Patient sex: F
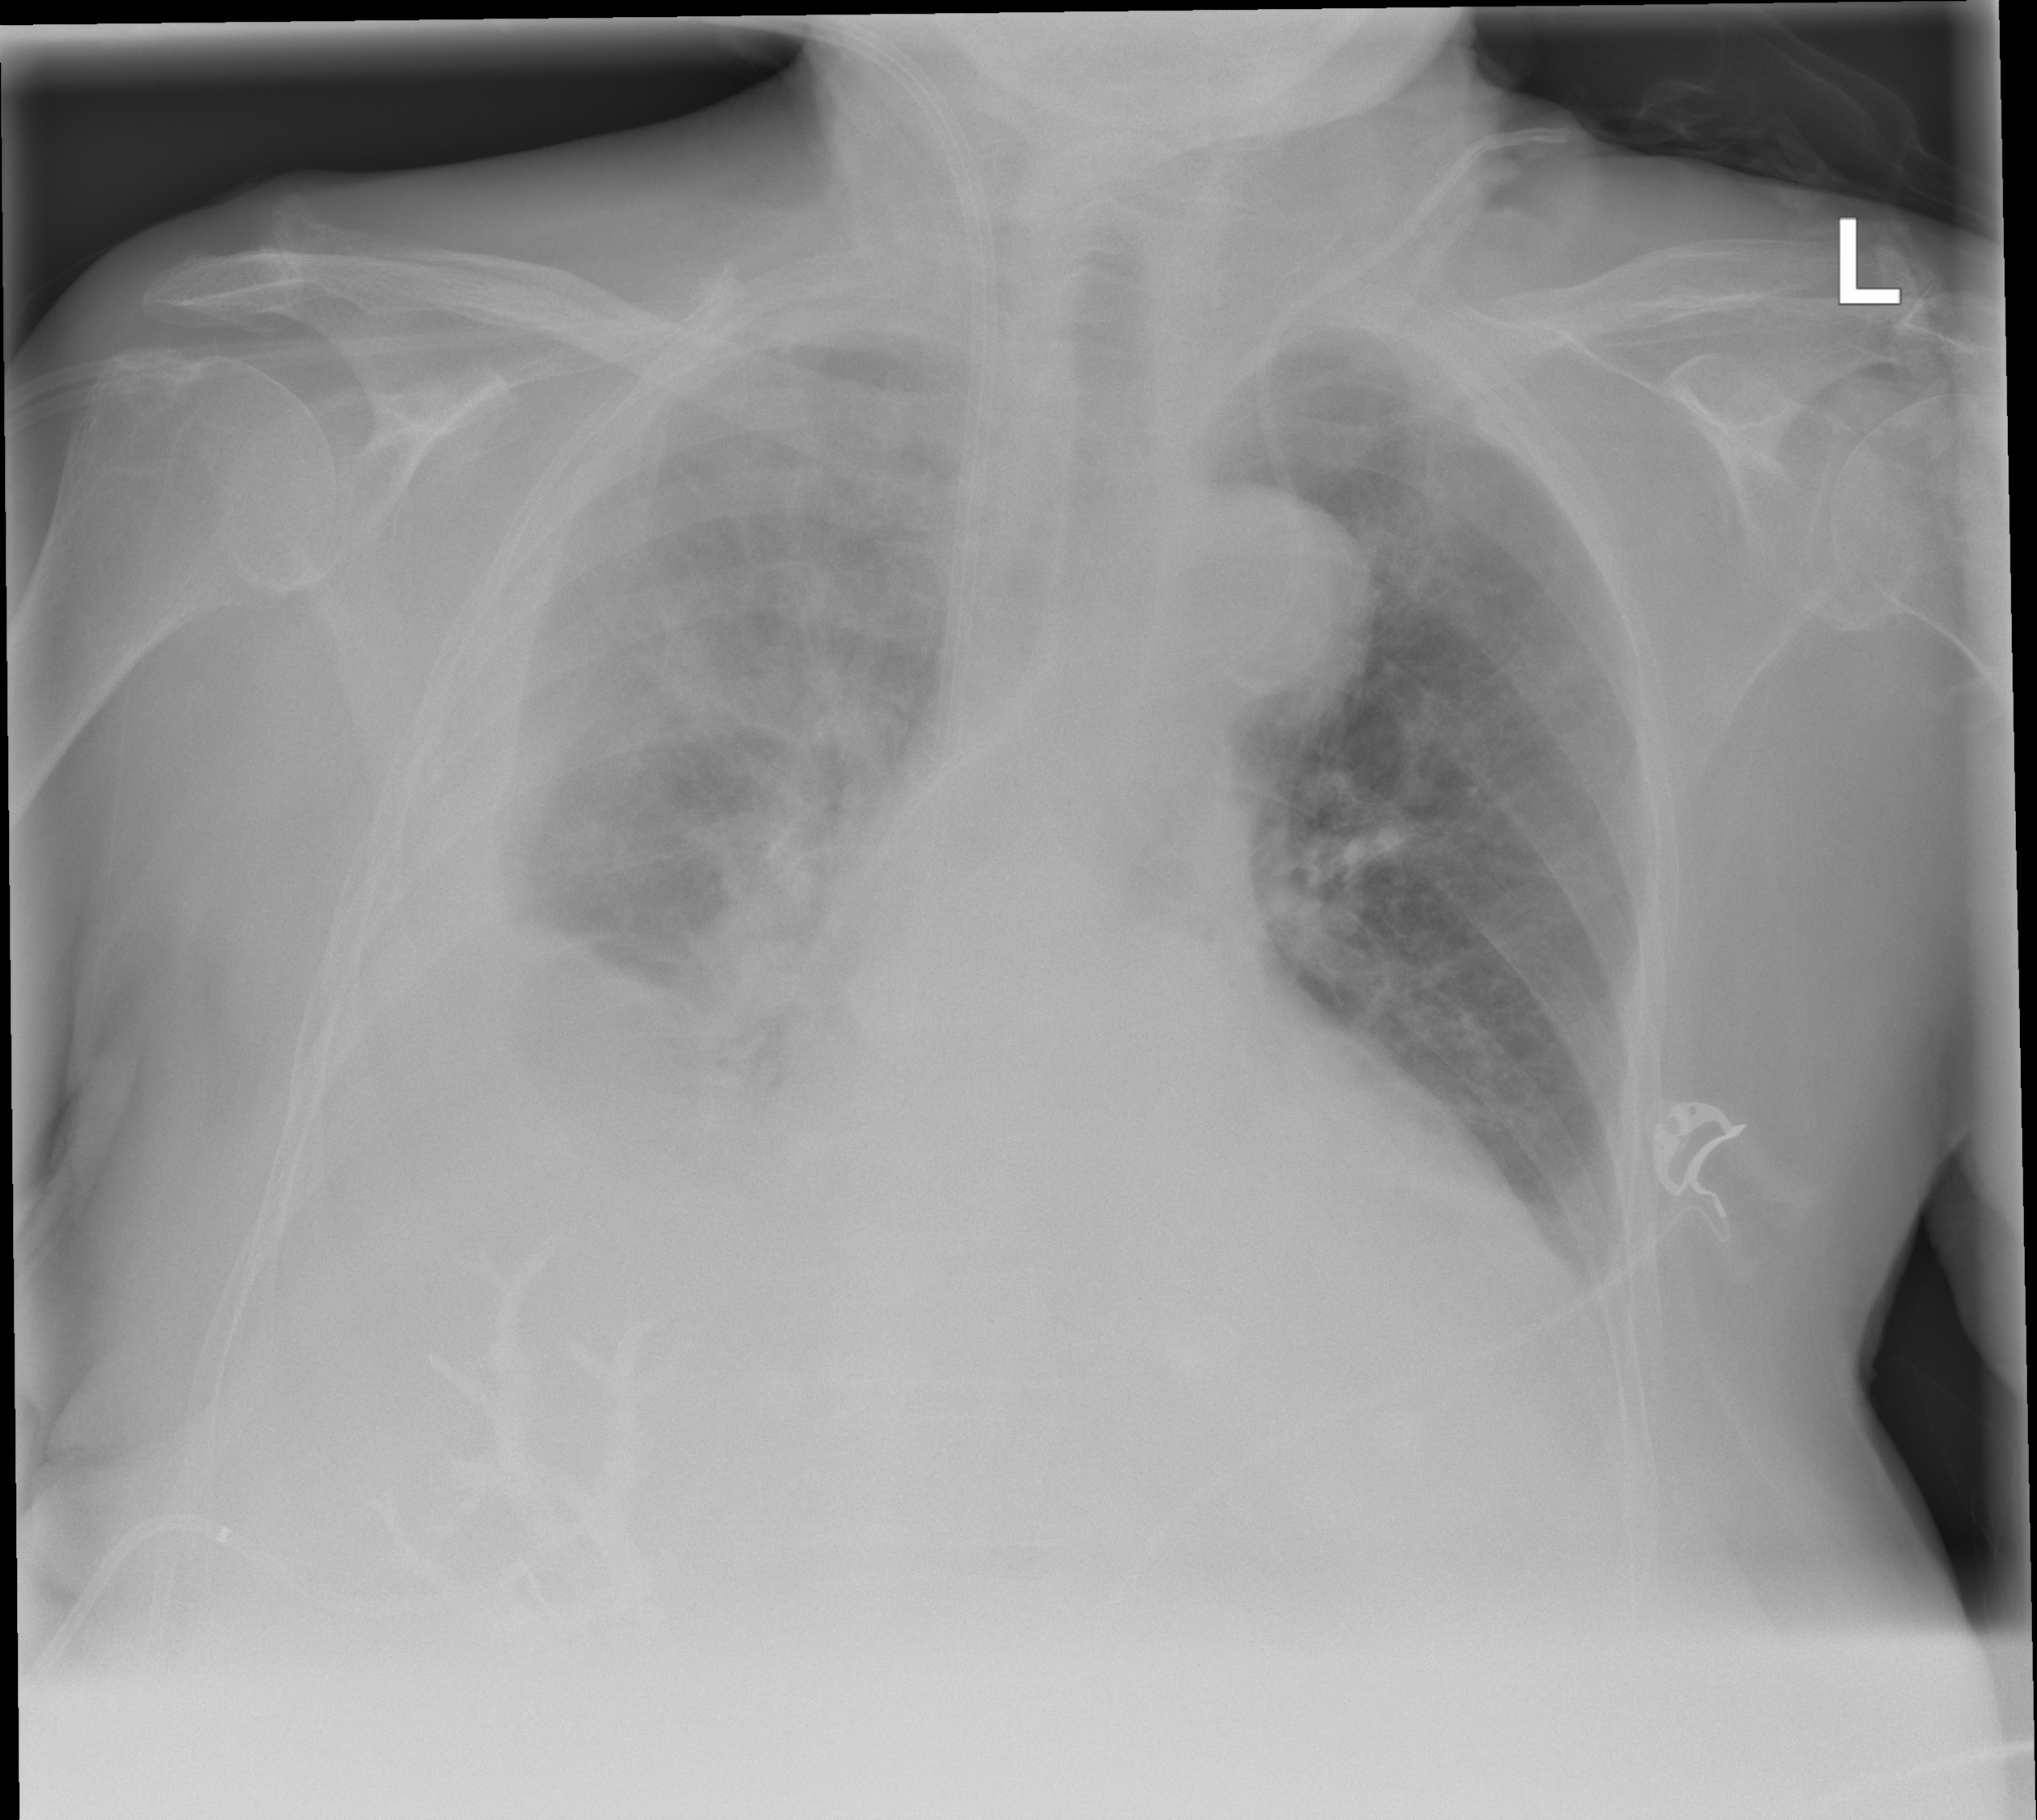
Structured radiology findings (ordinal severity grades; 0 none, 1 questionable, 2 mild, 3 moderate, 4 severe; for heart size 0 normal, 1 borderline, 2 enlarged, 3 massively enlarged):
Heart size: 2
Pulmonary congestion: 2
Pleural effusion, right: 3
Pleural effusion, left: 0
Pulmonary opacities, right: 3
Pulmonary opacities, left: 2
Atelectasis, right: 2
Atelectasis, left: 2